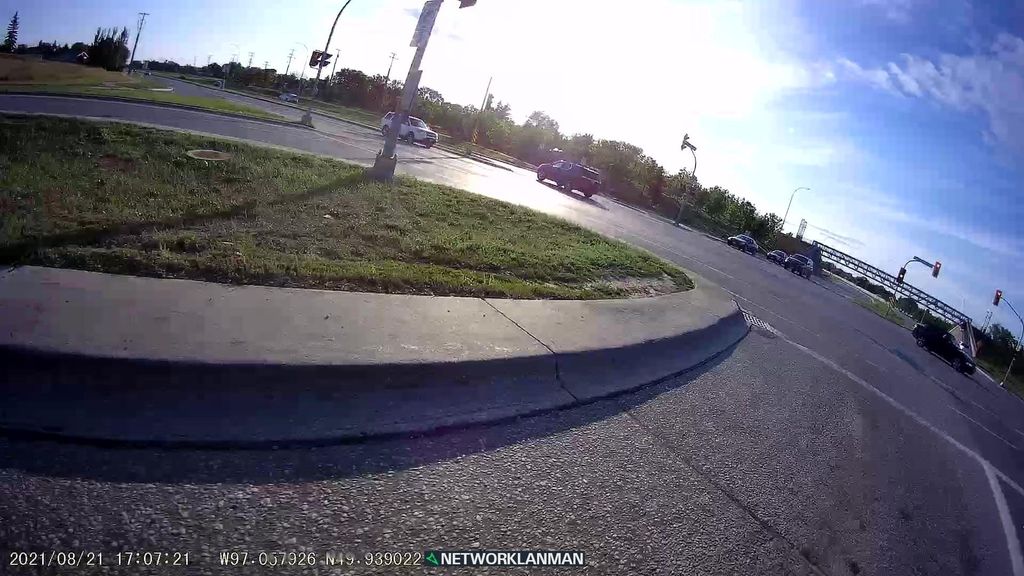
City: winnipeg